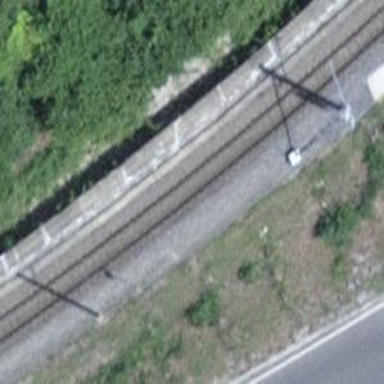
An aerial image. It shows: Narrow-gauge railway track electrified by contact line.